Question: I am using dojo as the client framework. I have a 'ValidationTextBox' call 'txtName' as below screen:

In 'txtName', 'required' is set:
'''
required="true"
'''
If I lose focus and leave 'txtName' empty (tab, or click to another textbox), the validation execute immediately by highlighting by red.
My question: Is there anyway that we turn off this, and just only do validation when I click on 'Save' button. I tried set:
'''
intermediateChanges="false"
'''
but no luck. The same situation with 'StartDate' and 'EndDate'
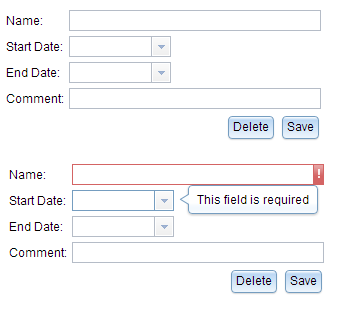
Answer: There isn't a setting that you can just set. But you can monkey patch the 'ValidationTextBox' to get what you need.
'''
ValidationTextBox.prototype._setValueAttr = function() {
//this.inherited(arguments);
//this.validate(this.focused); Do not validate
TextBox.prototype._setValueAttr.apply(this, arguments);
};
ValidationTextBox.prototype._refreshState = function(){
TextBox.prototype._refreshState.apply(this, arguments);
};
'''
The full working example: <URL>